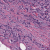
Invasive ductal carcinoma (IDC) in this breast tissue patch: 1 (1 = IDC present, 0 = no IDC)